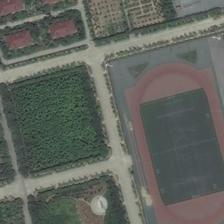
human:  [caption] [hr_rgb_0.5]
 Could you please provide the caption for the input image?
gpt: a playground is next to two squares of green plants .

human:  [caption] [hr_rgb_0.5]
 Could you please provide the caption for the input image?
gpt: a playground is near two many green plants in three square shape .

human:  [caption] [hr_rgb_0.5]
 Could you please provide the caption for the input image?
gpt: this place is orderly planned and divided into several rectangules .

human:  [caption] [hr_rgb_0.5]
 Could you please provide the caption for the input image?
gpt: a playground is semisurrounded by many green plants separated by roads and several buildings .

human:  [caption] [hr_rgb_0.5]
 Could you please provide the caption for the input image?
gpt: a playground is semisurrounded by many green plants separated by roads and several buildings .